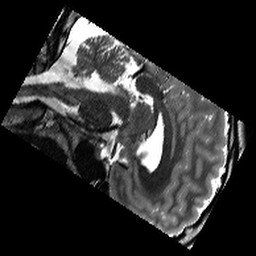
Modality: T2w
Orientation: sagittal
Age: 19
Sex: male